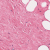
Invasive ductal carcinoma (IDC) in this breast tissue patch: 0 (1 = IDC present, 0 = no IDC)